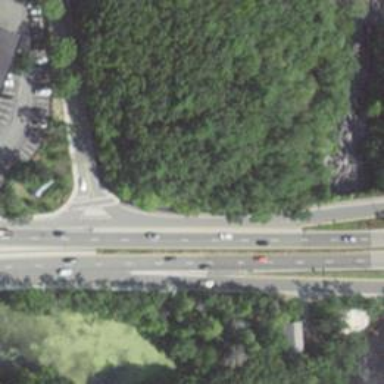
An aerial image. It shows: Trunk link highway.